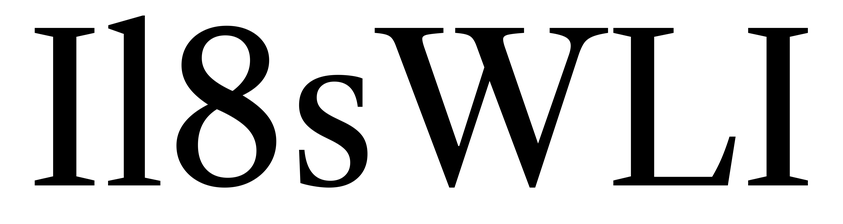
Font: LibreCaslonText_Regular